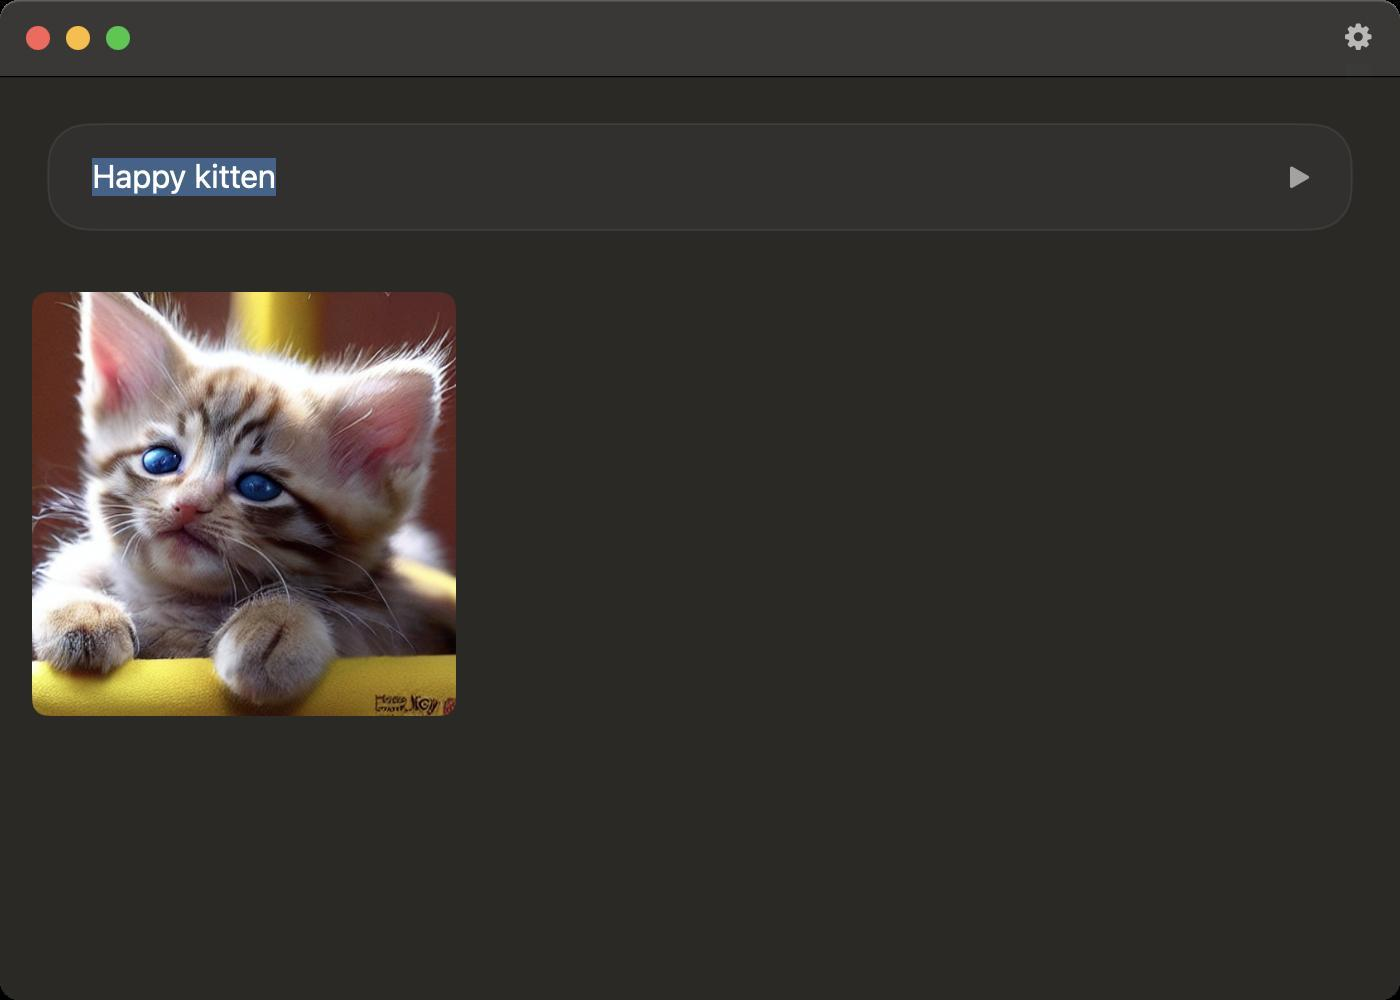
Accessibility tree:
{"name": "", "role": "AXWindow", "description": null, "role_description": "standard window", "value": null, "position": "514.00;285.00", "size": "700;500", "children": [{"name": null, "role": "AXGroup", "description": null, "role_description": "group", "value": null, "position": "0.00;0.00", "size": "700;500", "children": [{"name": null, "role": "AXTextField", "description": null, "role_description": "text field", "value": "Happy kitten", "position": "46.00;79.00", "size": "576;19", "children": []}, {"name": null, "role": "AXButton", "description": "Generate", "role_description": "button", "value": null, "position": "635.50;74.00", "size": "28;29", "children": []}, {"name": null, "role": "AXScrollArea", "description": null, "role_description": "scroll area", "value": null, "position": "0.00;130.00", "size": "700;371", "children": [{"name": null, "role": "AXOpaqueProviderGroup", "description": null, "role_description": "collection", "value": null, "position": "16.00;146.00", "size": "212;212", "children": []}]}]}, {"name": null, "role": "AXToolbar", "description": null, "role_description": "toolbar", "value": null, "position": "0.00;0.00", "size": "700;38", "children": [{"name": null, "role": "AXButton", "description": "Quick Settings", "role_description": "button", "value": null, "position": "662.00;0.00", "size": "34;38", "children": [{"name": null, "role": "AXButton", "description": "Quick Settings", "role_description": "button", "value": null, "position": "671.50;8.75", "size": "16;16", "children": []}]}]}, {"name": null, "role": "AXButton", "description": null, "role_description": "close button", "value": null, "position": "12.00;11.00", "size": "14;16", "children": []}, {"name": null, "role": "AXButton", "description": null, "role_description": "full screen button", "value": null, "position": "52.00;11.00", "size": "14;16", "children": [{"name": null, "role": "AXGroup", "description": null, "role_description": "group", "value": null, "position": "52.00;11.00", "size": "14;16", "children": [{"name": null, "role": "AXGroup", "description": null, "role_description": "group", "value": null, "position": "52.00;11.00", "size": "14;16", "children": []}]}]}, {"name": null, "role": "AXButton", "description": null, "role_description": "minimize button", "value": null, "position": "32.00;11.00", "size": "14;16", "children": []}, {"name": null, "role": "AXStaticText", "description": null, "role_description": "text", "value": "", "position": "76.00;0.00", "size": "586;38", "children": []}]}